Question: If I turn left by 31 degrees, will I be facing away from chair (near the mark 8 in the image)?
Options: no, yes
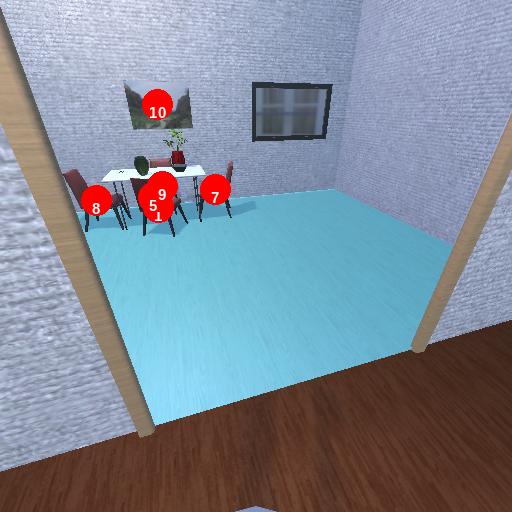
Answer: no